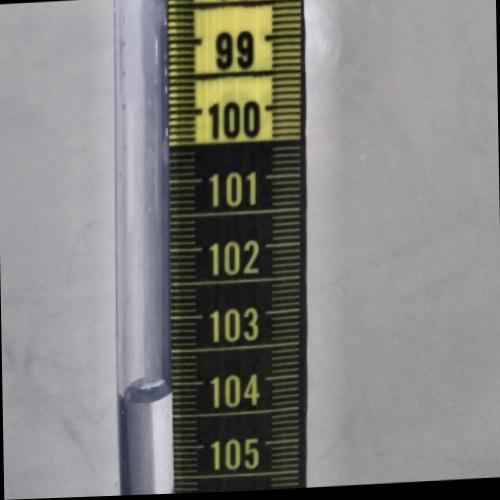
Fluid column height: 104.1 cm